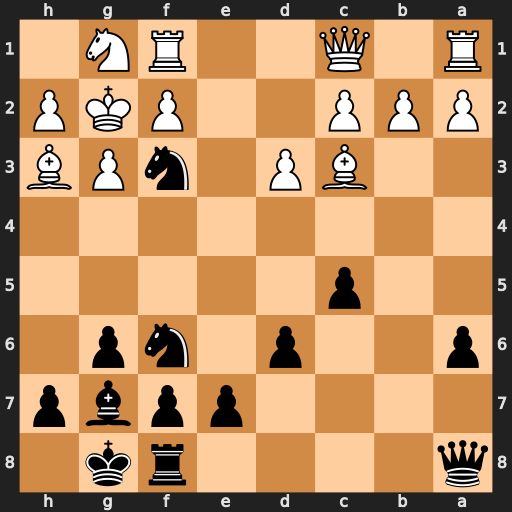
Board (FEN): q4rk1/4ppbp/p2p1np1/2p5/8/2BP1nPB/PPP2PKP/R1Q2RN1
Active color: b
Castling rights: -
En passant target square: -
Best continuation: Nh4#